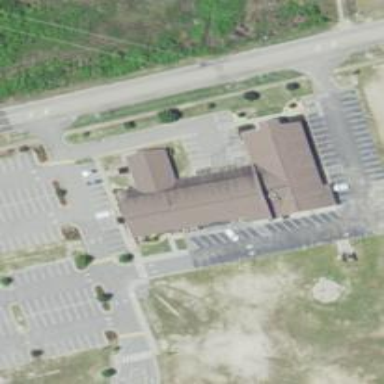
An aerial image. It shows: Beautiful church building.